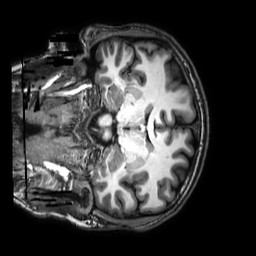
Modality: T1w
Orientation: coronal
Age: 24
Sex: male
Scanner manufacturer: philips
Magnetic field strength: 3 T
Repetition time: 0.008205 s
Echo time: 0.003766 s